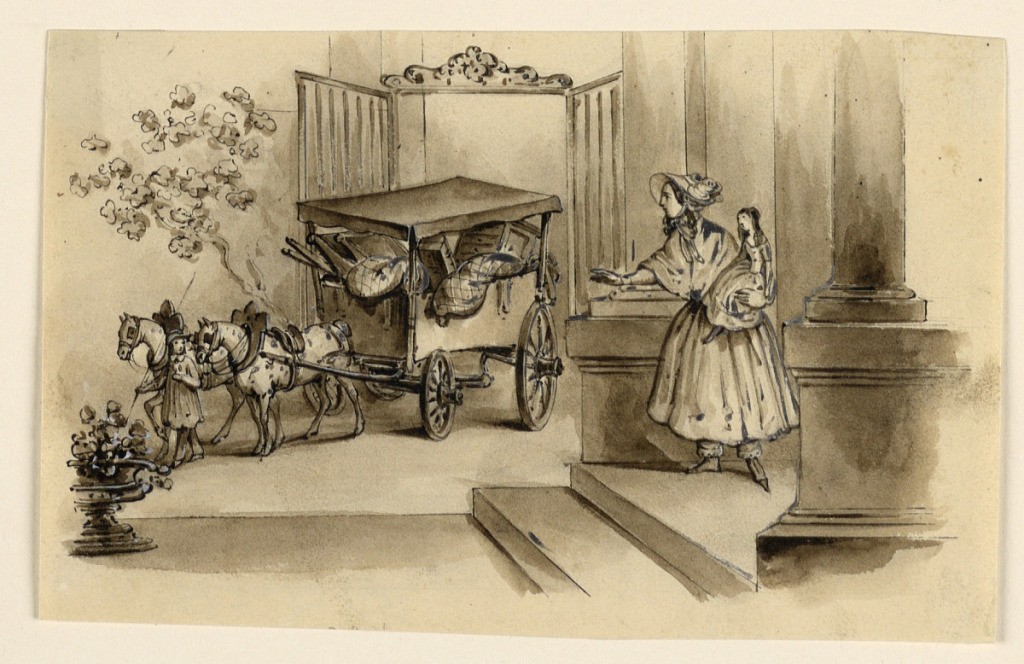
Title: Moving In
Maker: Victor Vincent Adam, French, 1801 – 1866
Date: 1835-1840
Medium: Graphite, pen and bistre ink, brush and ink wash, brush and white heightening on cream-colored paper
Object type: Drawing
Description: A girl with a doll in her arms stands in a doorway and looks back to a cart filled with household furniture seen entering a courtyard.